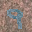
Label: 9